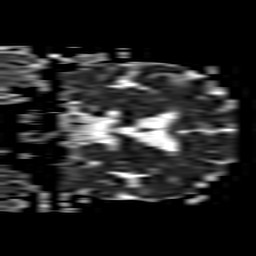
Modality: ADC
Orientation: coronal
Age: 59
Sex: male
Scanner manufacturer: philips
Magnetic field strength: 1.5 T
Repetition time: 3.398 s
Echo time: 0.06922 s